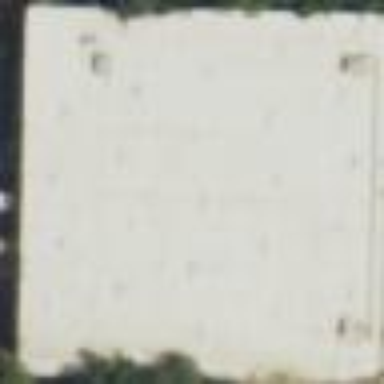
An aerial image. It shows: Building.